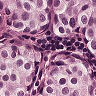
Metastatic tissue present: yes